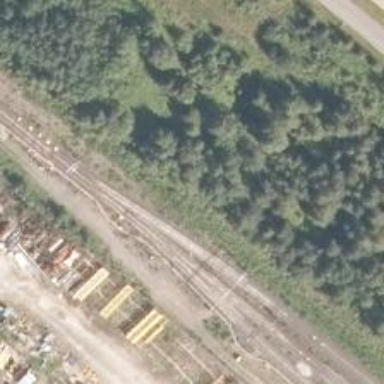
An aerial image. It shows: Railway track with continuous electrified contact line.